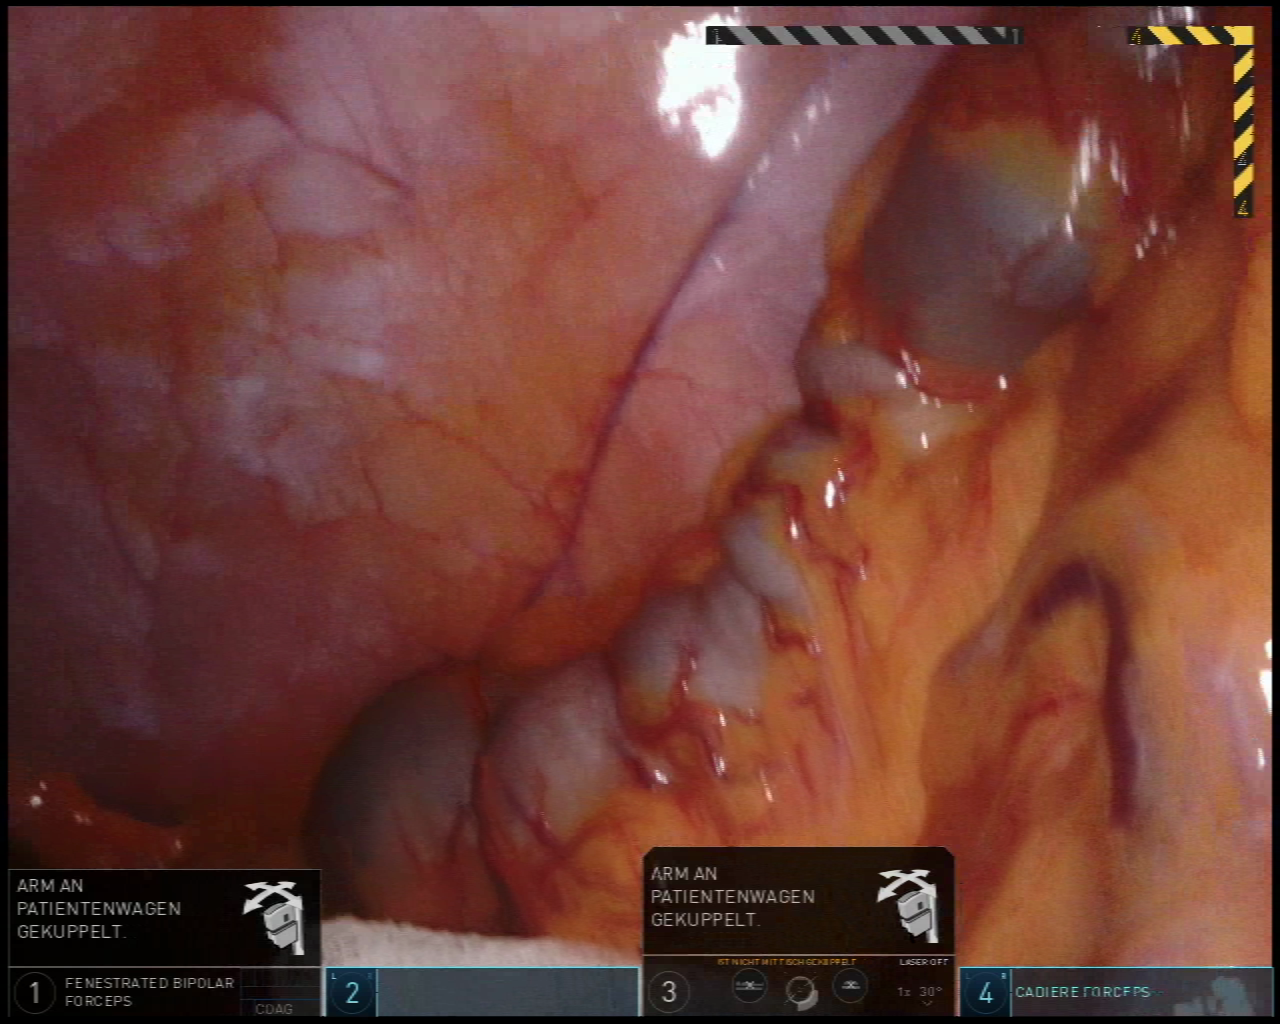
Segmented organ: abdominal_wall
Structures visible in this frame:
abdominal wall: yes
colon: yes
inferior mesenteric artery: no
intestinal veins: no
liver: no
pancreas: no
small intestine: no
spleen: no
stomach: no
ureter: no
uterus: no
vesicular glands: no